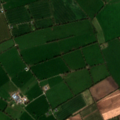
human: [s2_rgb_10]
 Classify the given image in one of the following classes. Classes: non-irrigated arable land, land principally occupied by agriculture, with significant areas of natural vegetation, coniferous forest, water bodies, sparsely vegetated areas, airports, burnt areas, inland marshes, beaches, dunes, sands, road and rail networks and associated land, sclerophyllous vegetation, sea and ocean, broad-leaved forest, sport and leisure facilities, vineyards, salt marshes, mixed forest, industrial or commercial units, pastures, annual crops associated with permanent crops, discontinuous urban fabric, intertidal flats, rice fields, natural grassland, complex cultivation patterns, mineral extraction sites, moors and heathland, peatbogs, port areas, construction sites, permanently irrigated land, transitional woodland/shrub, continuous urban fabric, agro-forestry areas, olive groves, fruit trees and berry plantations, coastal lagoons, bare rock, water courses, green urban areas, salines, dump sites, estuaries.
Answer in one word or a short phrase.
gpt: non-irrigated arable land, pastures